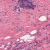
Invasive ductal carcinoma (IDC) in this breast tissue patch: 1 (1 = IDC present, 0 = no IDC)